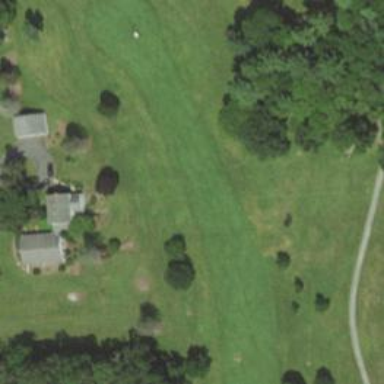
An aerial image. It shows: The area is marked as out of bounds on the golf course.